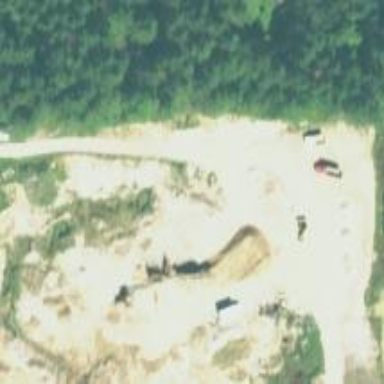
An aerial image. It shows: Quarry area.